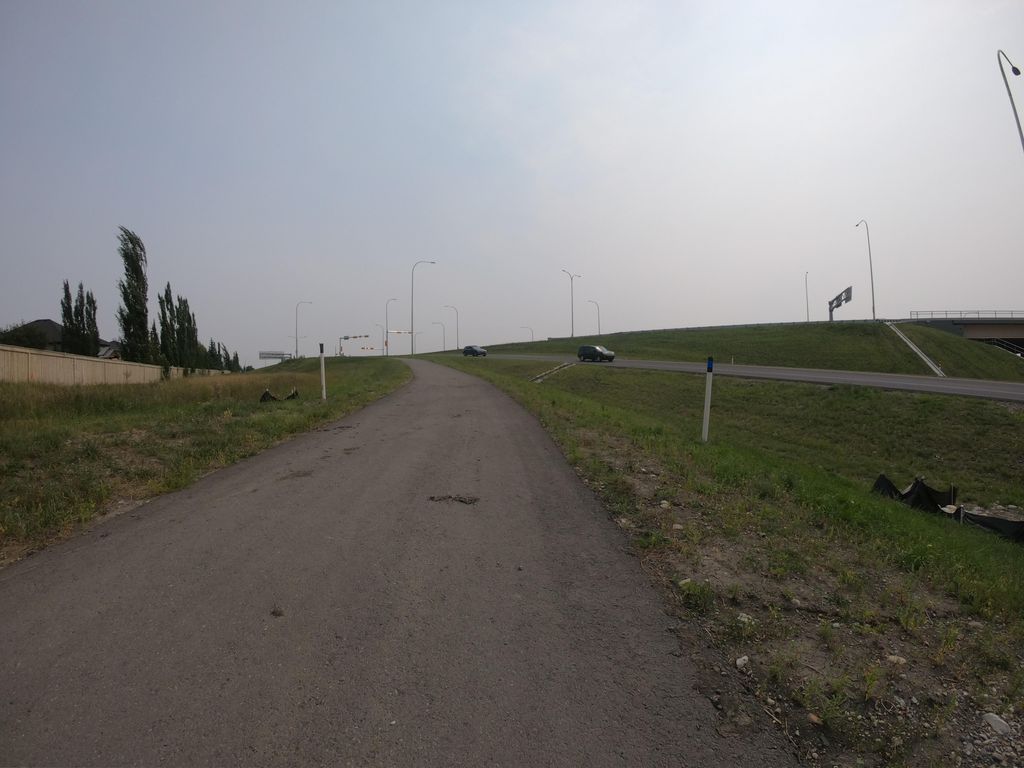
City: calgary